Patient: sex M, age 57
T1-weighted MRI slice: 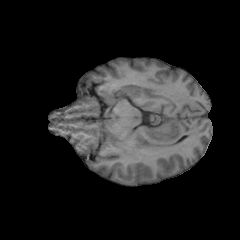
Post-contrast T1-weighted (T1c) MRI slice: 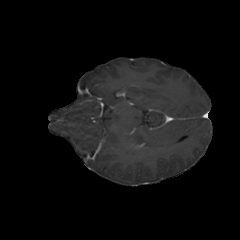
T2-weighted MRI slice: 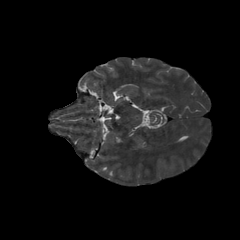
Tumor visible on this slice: no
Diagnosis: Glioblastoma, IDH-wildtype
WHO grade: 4